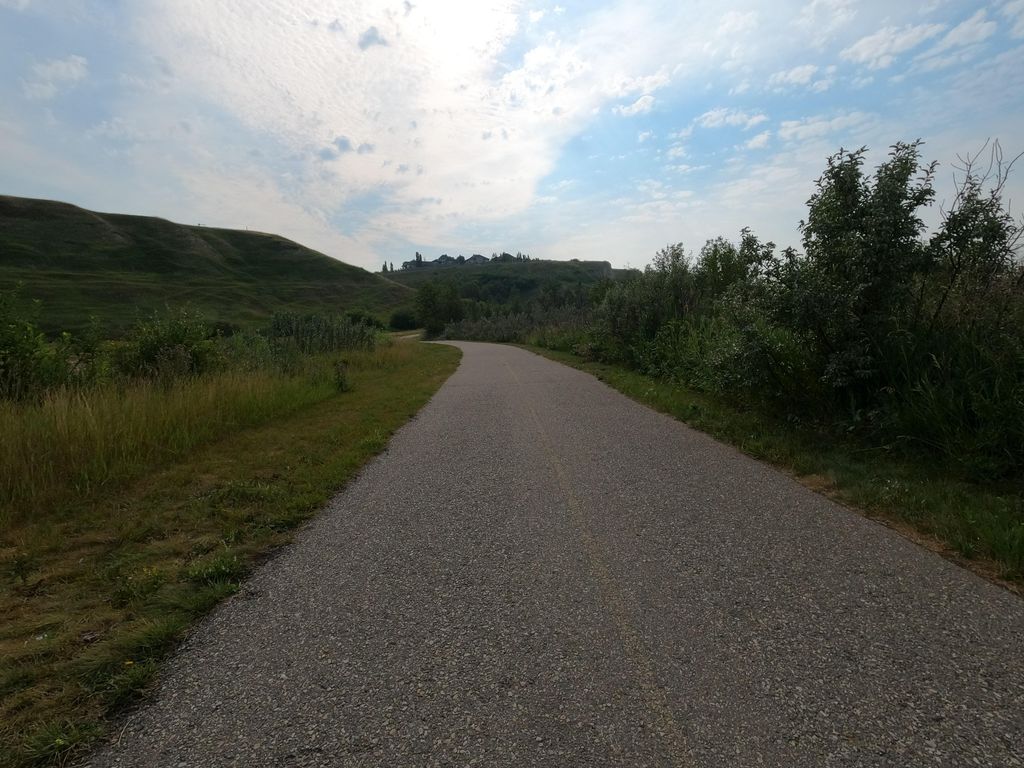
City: calgary